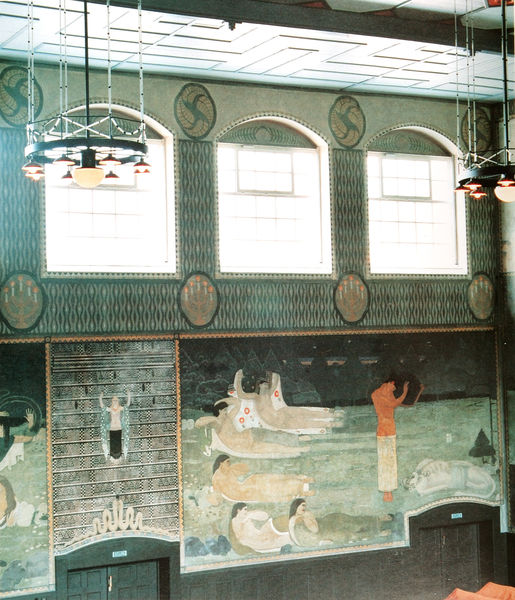
Titel: Festsaal in den Pfullinger Hallen mit Fresken von Ulrich Nitzschke
Künstler: Theodor Fischer
Standort: Pfullingen
Institution: Pfullinger Hallen
Schlagwörter: blau, gemälde, mann, meer, wasser, baden, badende, frauen, grün, menschen, fenster, hell, holz, lampe, lampen, licht, lichter, männer, raum, szene, tür, rot, muster, ornament, wand, mensch, neues testament, rahmen, bild, innenraum, vögel, kirche, decke, innen, personen, kreis, rund, krug, bilder, bogen, perspektive, türen, berge, modern, mauer, linien, naiv, türe, saal, figuren, jugendstil, ornamente, wandmalerei, kerzen, kronleuchter, leuchter, lüster, innenansicht, klimt, tor, leuchten, halle, gauguin, foto, fotografie, bad, eingang, scheiben, asien, kreise, schlange, mosaik, trommel, inneres, gestalten, photo, china, kerzenleuchter, statuen, christus, grab, jesus, badender, antik, fresken, segnung, tempel, fresko, pyramide, taufe, bemalung, wandbild, jungendstil, ritual, rosetten, ägyptisch, ägypten, schwimmbad, synagoge, sakralraum, juden, farue, hängelampen, lamoen, leuter, nordbad, ritus, schütten, todesfluss, wandmosaik, bibelszenen, wandmalereien, wandmalerie, wandmaleri